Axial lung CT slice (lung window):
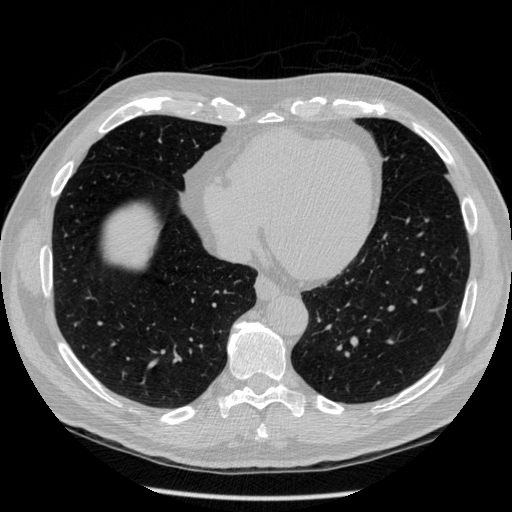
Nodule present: no